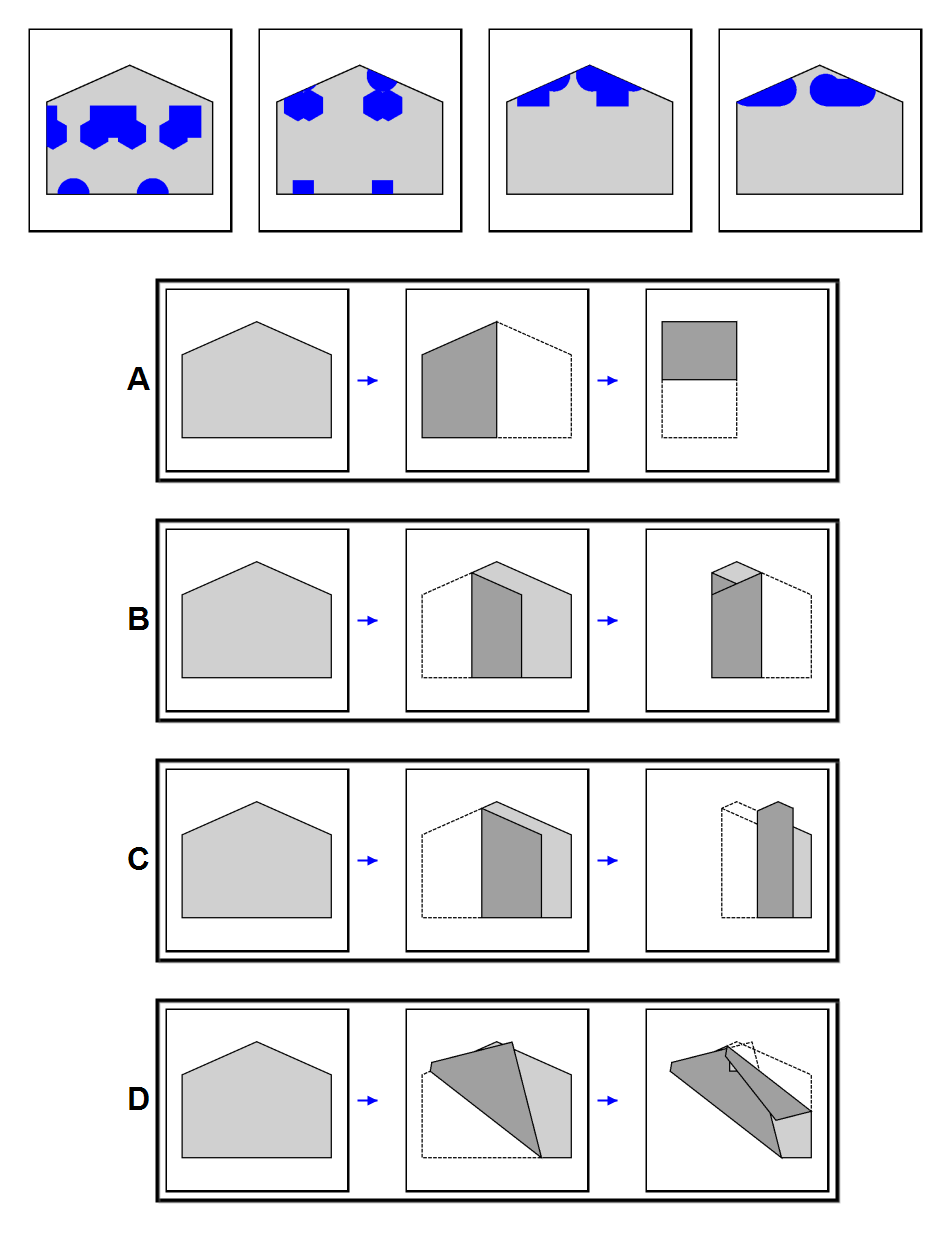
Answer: C